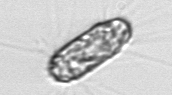
Label: Corethron_hystrix